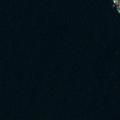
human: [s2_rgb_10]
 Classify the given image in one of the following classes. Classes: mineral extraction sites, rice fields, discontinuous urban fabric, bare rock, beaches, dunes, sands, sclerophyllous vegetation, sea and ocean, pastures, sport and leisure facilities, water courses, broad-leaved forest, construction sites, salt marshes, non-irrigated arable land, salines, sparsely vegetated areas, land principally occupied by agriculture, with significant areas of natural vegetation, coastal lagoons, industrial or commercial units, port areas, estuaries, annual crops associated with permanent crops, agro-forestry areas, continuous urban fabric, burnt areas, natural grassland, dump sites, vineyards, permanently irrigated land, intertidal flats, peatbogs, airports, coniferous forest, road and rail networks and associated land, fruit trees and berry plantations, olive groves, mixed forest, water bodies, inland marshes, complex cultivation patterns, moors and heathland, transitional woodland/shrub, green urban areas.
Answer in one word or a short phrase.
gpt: bare rock, sea and ocean